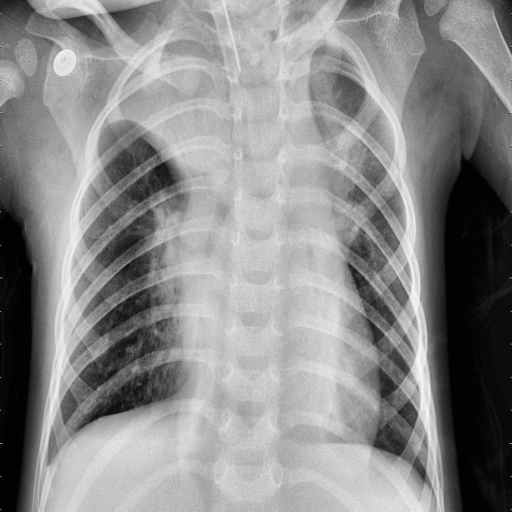
Finding: PNEUMONIA